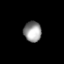
Tissue: prostate
Cell type: T cells
Senescence score: 0.3285
Nuclear area (px): 354
Mean DAPI intensity: 150.147